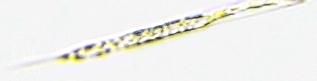
Label: Rhizosolenia